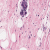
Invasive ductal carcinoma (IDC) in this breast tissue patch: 0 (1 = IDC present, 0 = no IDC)